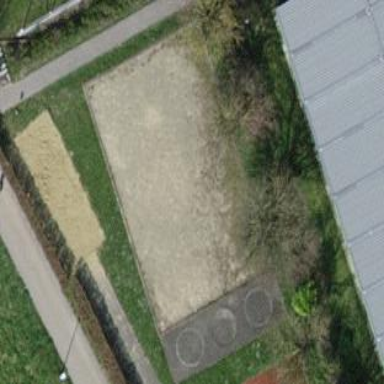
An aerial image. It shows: Soccer pitch designated for leisure and sports activities.